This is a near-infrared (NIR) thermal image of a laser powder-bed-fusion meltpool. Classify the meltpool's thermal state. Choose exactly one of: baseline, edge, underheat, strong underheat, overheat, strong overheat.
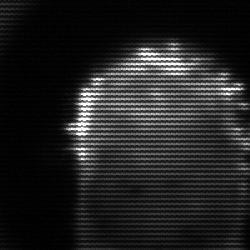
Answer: baseline